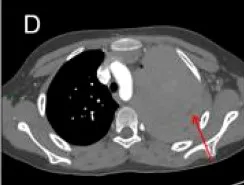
Chest computed tomography (CT) images (A-F). (D) Mild to moderate heterogeneous enhancement of the lesion with non-enhancing hypodense areas within it (arrow).
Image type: radiology (ct)